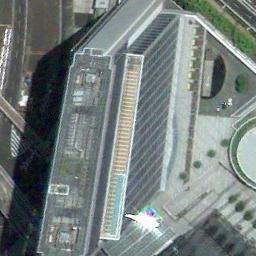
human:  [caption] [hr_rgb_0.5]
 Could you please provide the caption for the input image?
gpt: The style of the building is very strange .

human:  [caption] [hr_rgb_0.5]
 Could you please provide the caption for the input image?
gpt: In a business district there are several tall buildings of different shapes and several roads and many trees .

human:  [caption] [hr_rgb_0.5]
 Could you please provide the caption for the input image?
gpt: A commercial area has a striped high-rise building .

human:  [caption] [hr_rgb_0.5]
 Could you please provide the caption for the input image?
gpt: The commercial area is near many roads .

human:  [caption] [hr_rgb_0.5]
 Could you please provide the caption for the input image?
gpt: A skyscraper by the roadside on a commercial area .